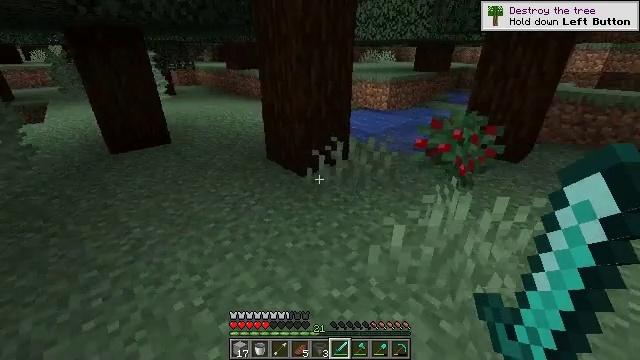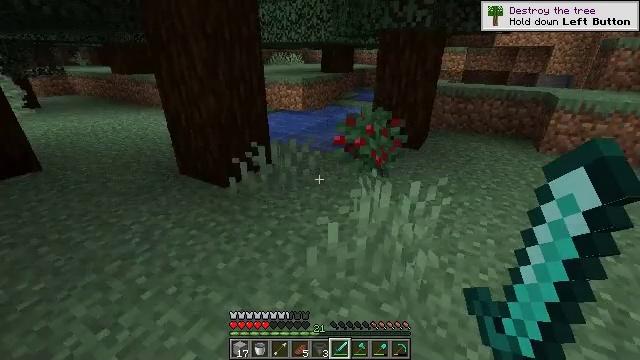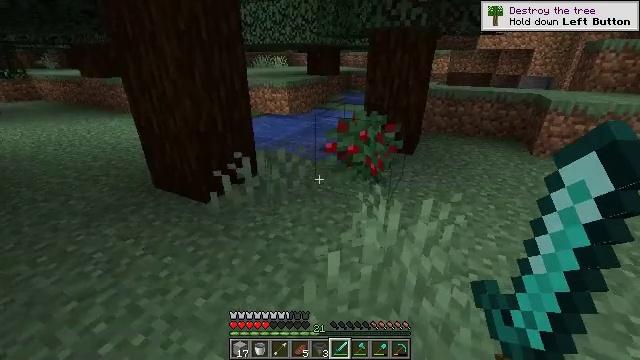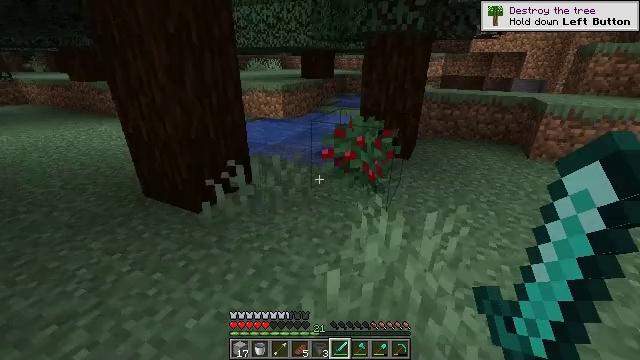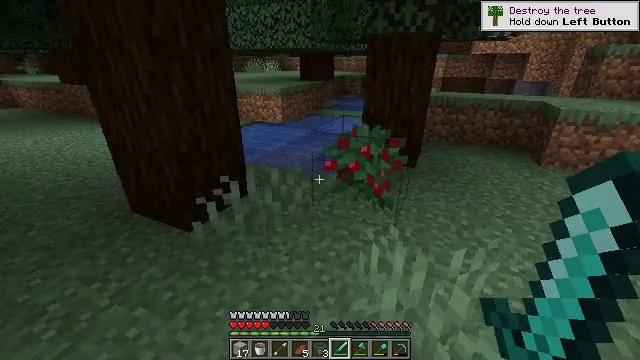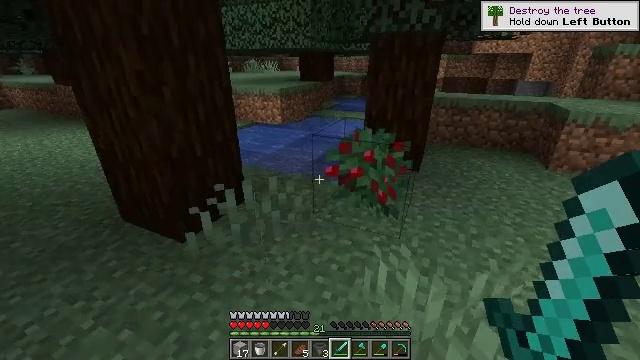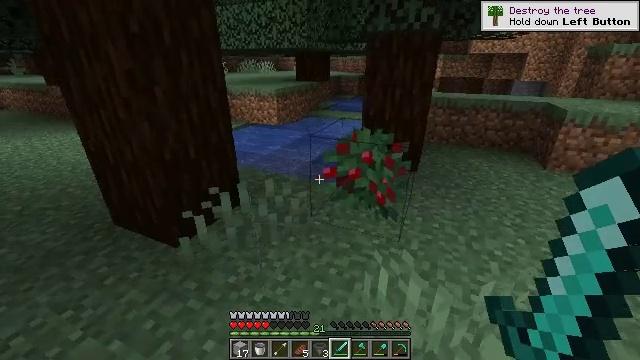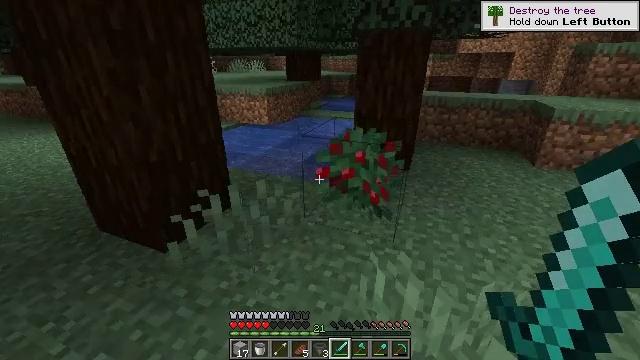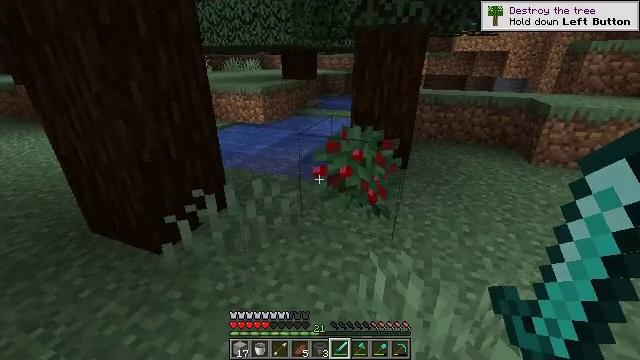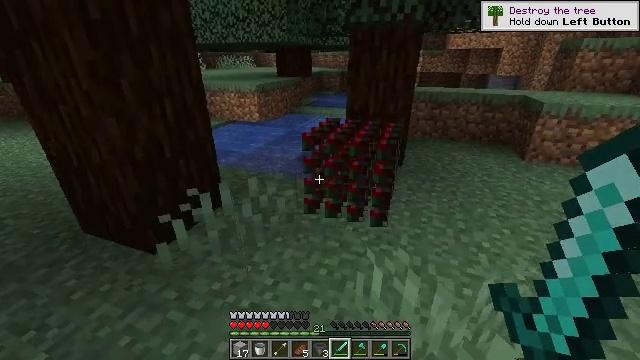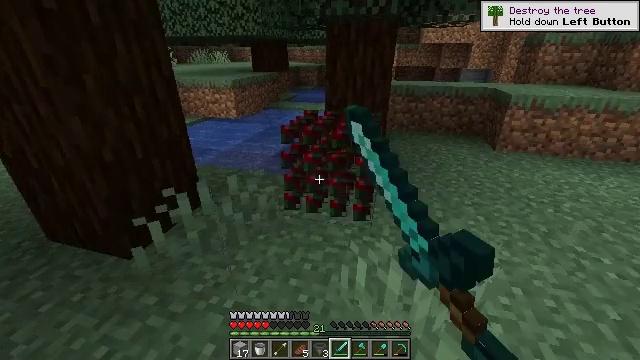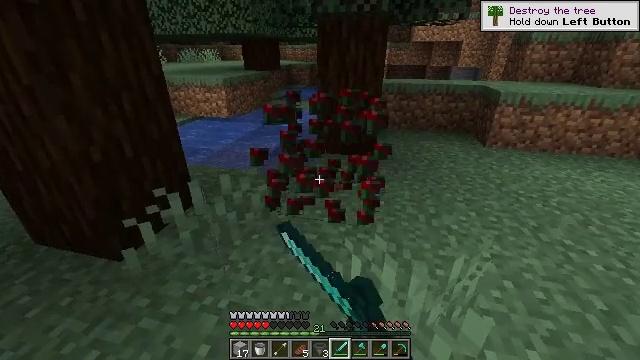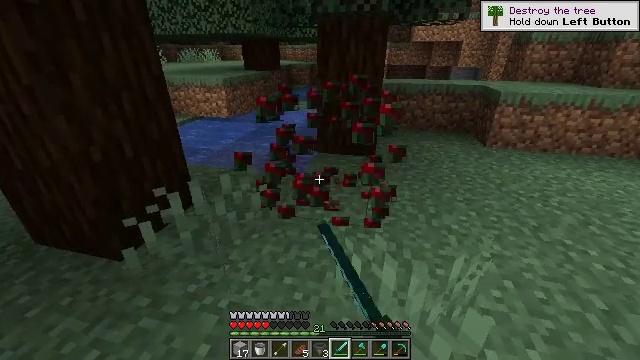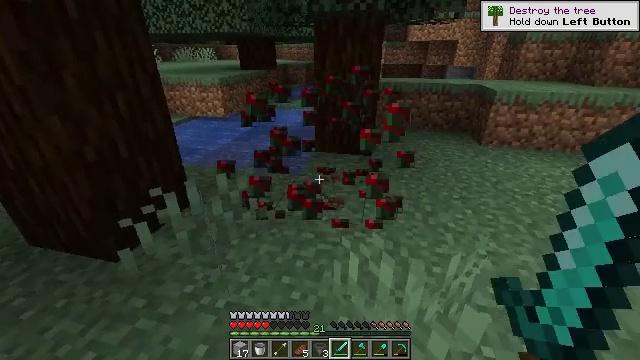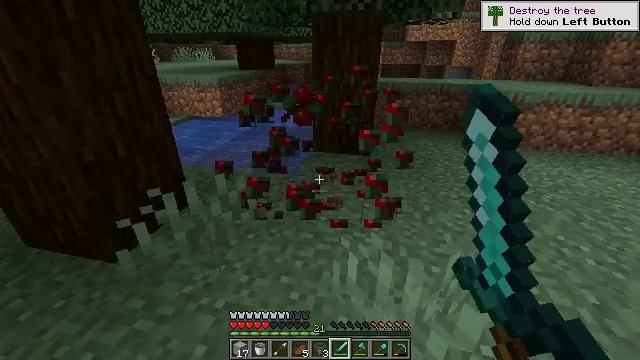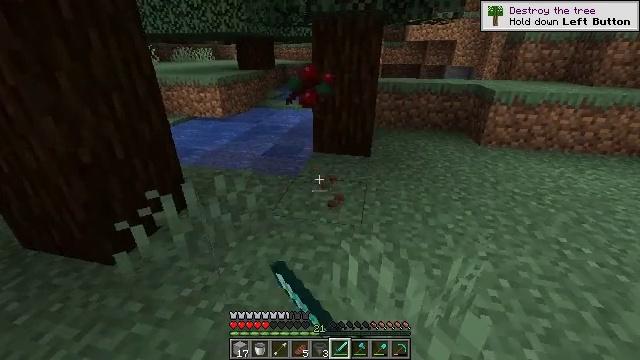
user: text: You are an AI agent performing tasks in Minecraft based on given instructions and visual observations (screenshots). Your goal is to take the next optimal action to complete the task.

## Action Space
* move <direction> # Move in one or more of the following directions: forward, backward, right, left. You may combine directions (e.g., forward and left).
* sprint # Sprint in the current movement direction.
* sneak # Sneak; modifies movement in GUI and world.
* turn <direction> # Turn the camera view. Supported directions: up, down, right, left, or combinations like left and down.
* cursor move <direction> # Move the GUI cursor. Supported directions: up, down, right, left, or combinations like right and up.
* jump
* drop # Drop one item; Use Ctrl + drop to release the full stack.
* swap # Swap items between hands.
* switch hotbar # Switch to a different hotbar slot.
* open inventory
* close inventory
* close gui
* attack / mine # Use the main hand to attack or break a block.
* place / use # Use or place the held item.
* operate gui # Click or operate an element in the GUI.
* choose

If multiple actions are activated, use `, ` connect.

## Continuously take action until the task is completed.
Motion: motion action
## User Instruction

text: Mine the sweet berry bush.
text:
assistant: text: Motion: move forward, turn right
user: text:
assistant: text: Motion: move forward, turn right
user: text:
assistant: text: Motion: move forward, turn right
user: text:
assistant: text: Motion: move forward
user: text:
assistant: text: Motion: no_op
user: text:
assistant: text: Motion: no_op
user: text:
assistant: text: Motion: turn right
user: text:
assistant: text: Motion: no_op
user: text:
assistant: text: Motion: turn right, attack / mine
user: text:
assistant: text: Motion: turn right and down, attack / mine
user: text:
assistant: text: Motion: turn right, attack / mine
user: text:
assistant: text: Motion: attack / mine
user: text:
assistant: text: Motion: attack / mine
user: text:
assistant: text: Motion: no_op
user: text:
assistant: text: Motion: move forward
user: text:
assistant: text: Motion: move forward
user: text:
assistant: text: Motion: move forward, turn right
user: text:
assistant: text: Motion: move forward, turn right
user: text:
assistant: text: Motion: move forward, turn right
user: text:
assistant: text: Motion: move forward, turn right
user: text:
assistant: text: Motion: move forward, turn right
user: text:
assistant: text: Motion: move forward
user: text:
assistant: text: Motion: move forward, sprint
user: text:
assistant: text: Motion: move forward, sprint
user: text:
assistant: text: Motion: move forward, sprint
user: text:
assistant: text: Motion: move forward, sprint
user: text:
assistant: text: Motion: move forward, sprint, turn left
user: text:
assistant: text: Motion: move forward, sprint, turn left and down
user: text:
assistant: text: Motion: move forward, turn left
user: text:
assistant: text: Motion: turn left and up